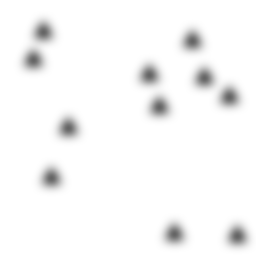
Squares: 0
Triangles: 11
Stars: 0
Total shapes: 11